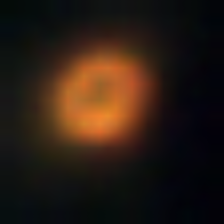
Taxon: NanoPlankton
Group: Other